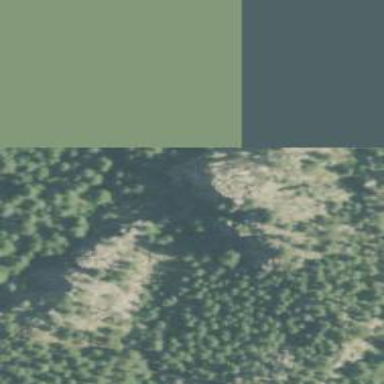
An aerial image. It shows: Craggy cliff ideal for climbing.